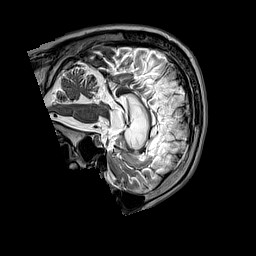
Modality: T2w
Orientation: sagittal
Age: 58
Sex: male
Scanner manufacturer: siemens
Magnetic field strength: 3 T
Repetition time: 3.2 s
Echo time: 0.212 s